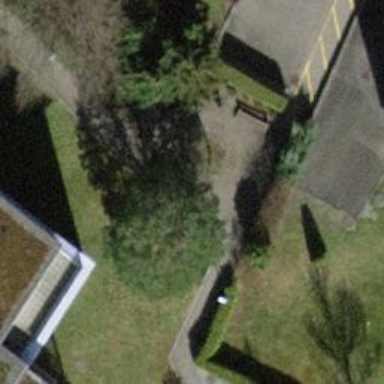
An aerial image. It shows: Brown bench in the vicinity.